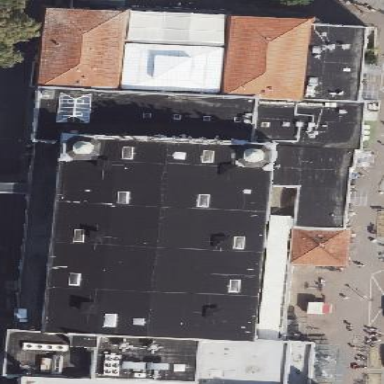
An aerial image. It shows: Commercial building.